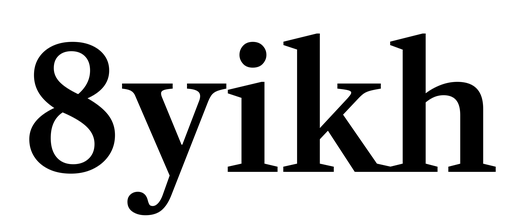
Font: LibreCaslonText_SemiBold